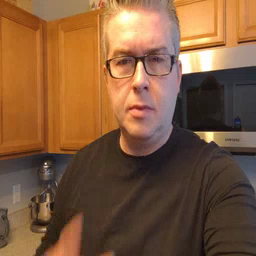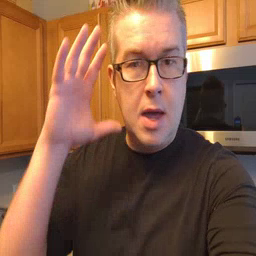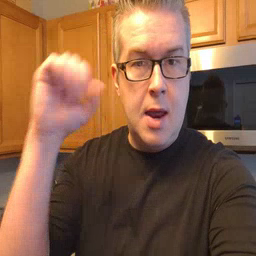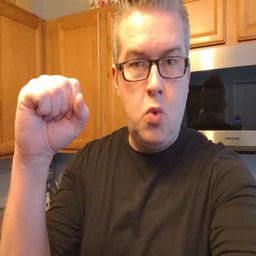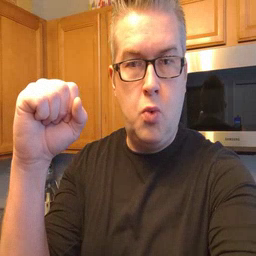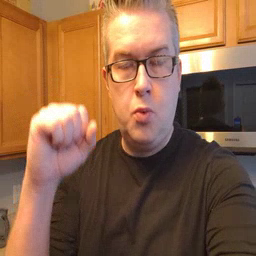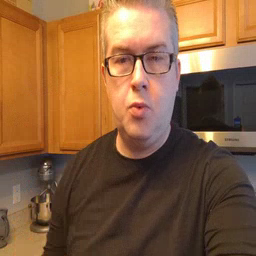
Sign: loud